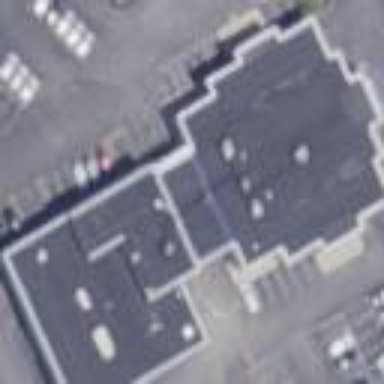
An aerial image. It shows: Car shop building.